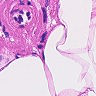
Metastatic tissue present: no